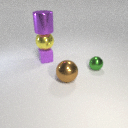
large purple metal cylinder above small purple rubber cube